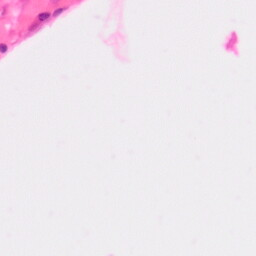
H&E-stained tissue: Colon